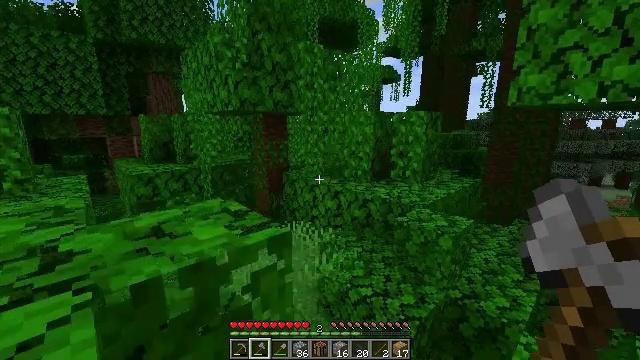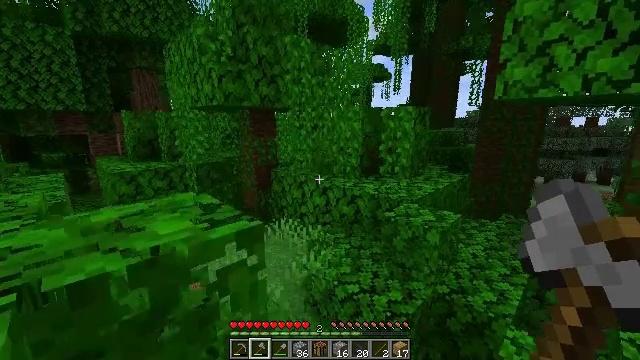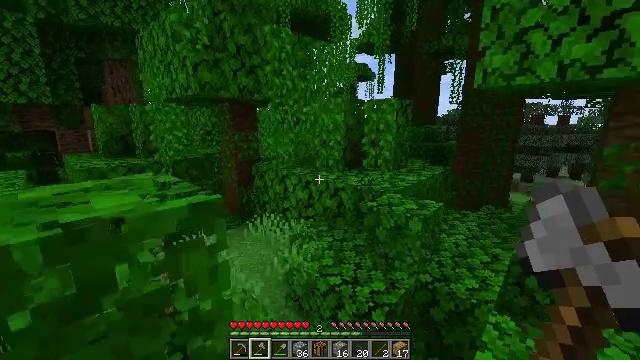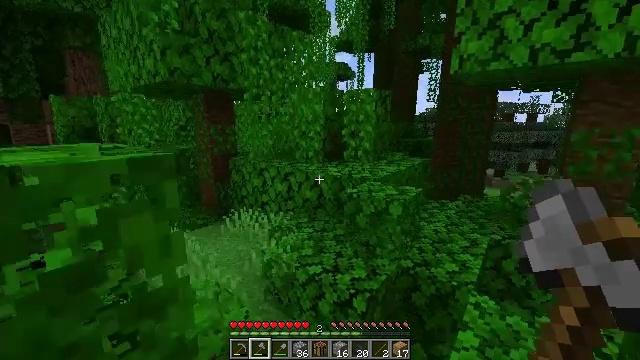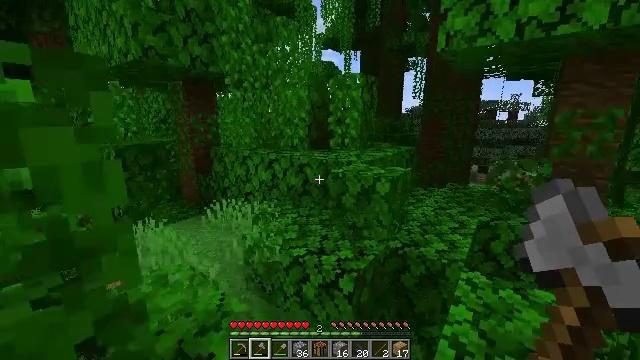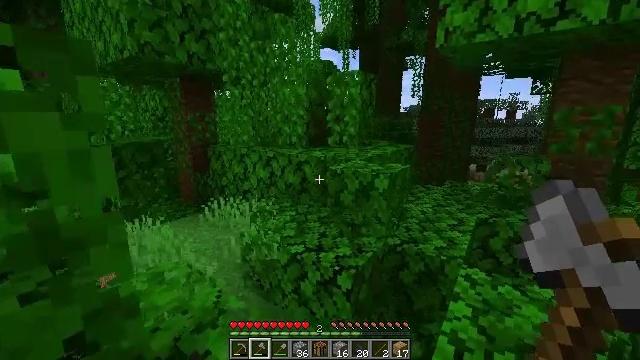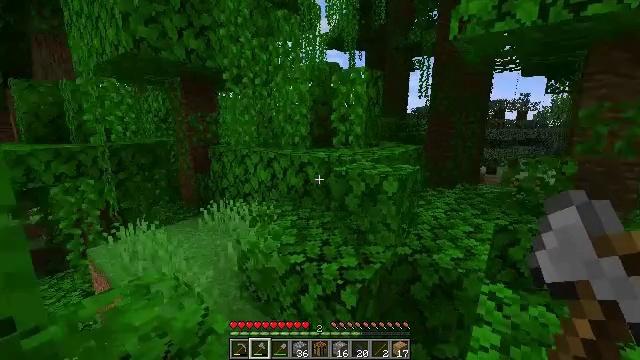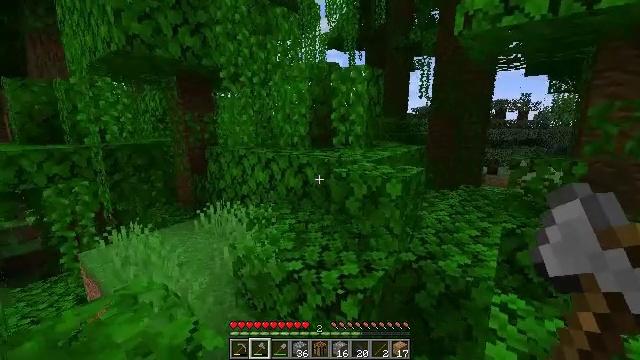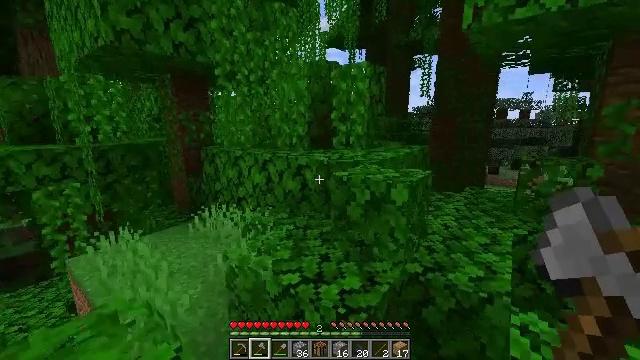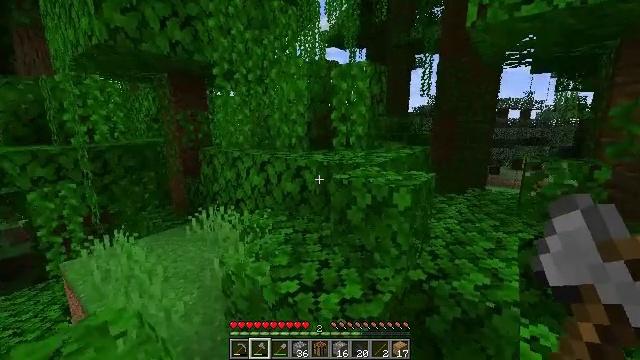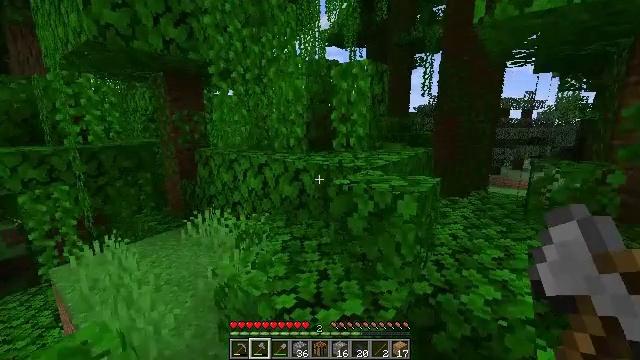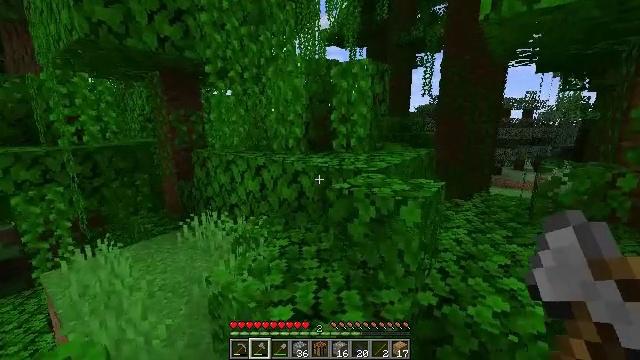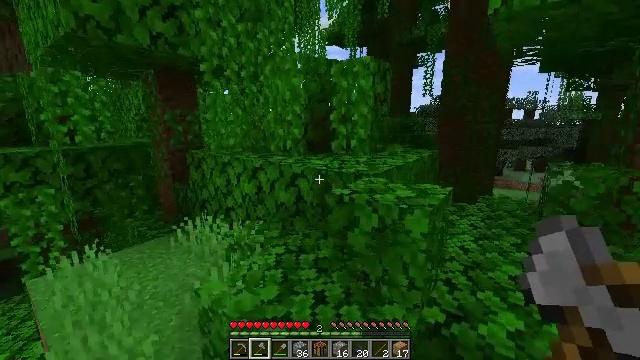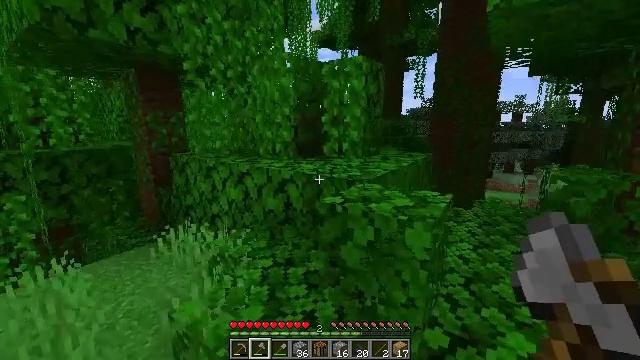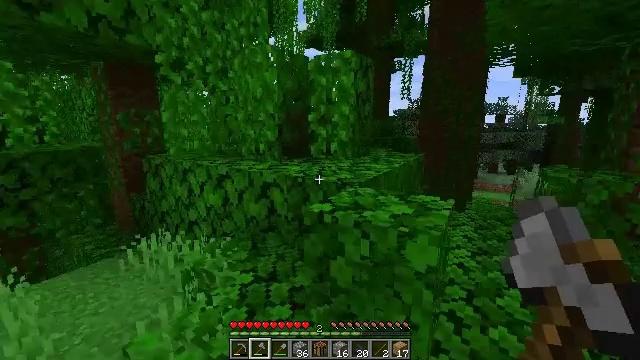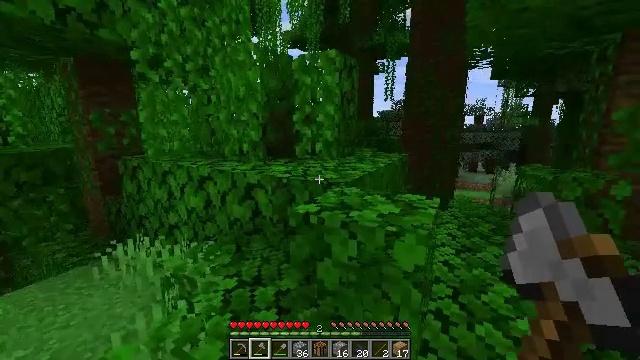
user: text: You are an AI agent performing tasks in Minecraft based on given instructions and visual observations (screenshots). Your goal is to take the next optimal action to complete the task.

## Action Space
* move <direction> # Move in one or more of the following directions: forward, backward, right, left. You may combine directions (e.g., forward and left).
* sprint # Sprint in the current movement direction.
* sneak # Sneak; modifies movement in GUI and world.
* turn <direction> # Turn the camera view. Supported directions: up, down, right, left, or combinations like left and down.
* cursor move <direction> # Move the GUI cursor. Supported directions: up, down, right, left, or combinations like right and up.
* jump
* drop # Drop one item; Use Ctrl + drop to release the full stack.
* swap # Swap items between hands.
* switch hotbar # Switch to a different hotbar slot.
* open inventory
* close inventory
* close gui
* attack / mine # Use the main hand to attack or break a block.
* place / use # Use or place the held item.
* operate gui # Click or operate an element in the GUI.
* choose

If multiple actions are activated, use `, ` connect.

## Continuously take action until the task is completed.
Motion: motion action
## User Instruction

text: Kill mobs.
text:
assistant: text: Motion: move forward, turn right
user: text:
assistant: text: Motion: move forward, turn right
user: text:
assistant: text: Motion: move forward, turn right
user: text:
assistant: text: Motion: move forward, turn right
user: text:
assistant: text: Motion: move forward
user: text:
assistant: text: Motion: move forward, turn left
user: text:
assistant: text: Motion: move forward
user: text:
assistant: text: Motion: move forward
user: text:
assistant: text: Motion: move forward
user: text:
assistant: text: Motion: move forward
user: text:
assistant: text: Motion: move forward
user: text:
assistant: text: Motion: move forward
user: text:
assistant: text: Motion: move forward, turn right
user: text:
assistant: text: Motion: move forward, turn right
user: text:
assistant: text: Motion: move forward, turn right
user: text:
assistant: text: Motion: move forward, turn right
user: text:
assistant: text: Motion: move forward
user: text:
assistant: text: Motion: move forward
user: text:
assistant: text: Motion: move forward
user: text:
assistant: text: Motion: move forward
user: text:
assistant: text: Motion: move forward
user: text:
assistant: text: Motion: move forward
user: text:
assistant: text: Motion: move forward, turn right
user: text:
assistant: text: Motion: move forward, turn right
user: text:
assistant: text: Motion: move forward, turn right
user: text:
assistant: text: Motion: move forward, turn right, jump
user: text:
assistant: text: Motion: move forward, jump
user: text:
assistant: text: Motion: move forward, jump
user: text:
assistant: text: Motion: move forward, jump
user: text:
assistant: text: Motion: move forward, turn right